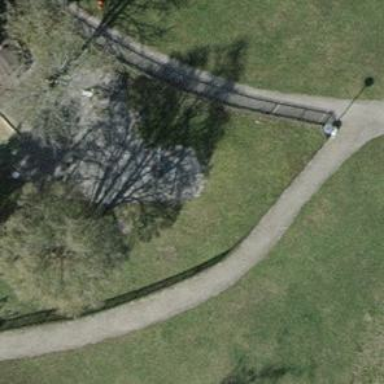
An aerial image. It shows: Playground featuring basket swing.